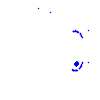
Particle: kaon